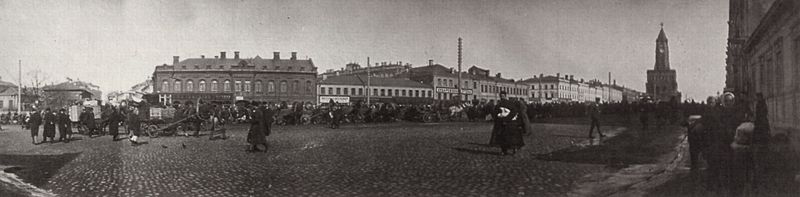
Titel: Der Sucharev Platz in Moskau
Künstler: Russischer Photograph
Schlagwörter: himmel, weiß, menschen, stadt, fenster, männer, straße, gebäude, häuser, kirche, turm, fassaden, pflaster, markt, platz, wagen, foto, fotografie, photographie, stadtansicht, schwarzweiss, revolution, photo, marktplatz, pferdewagen, panoramabild